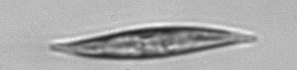
Label: Pleurosigma